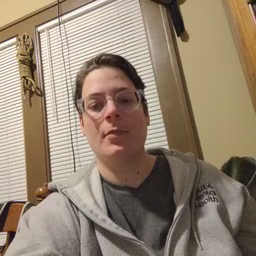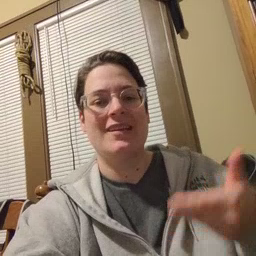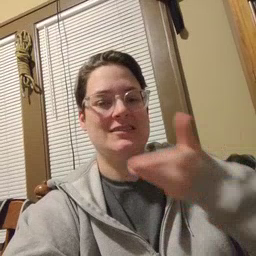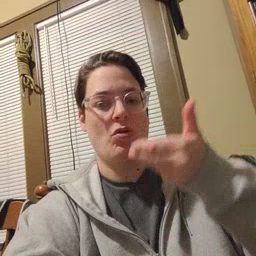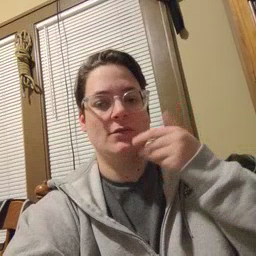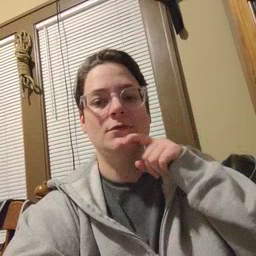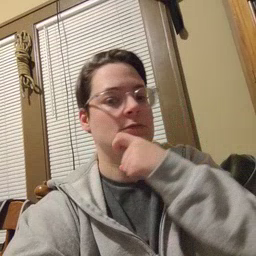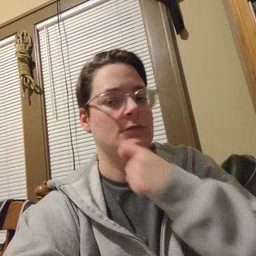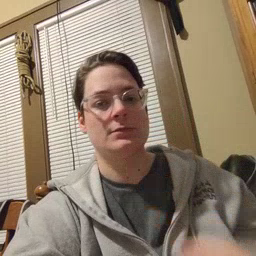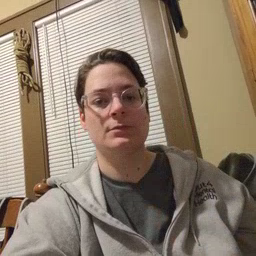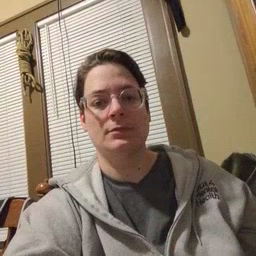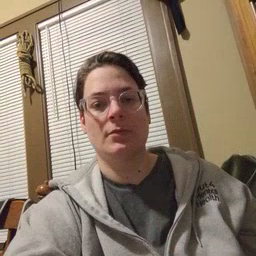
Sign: cereal